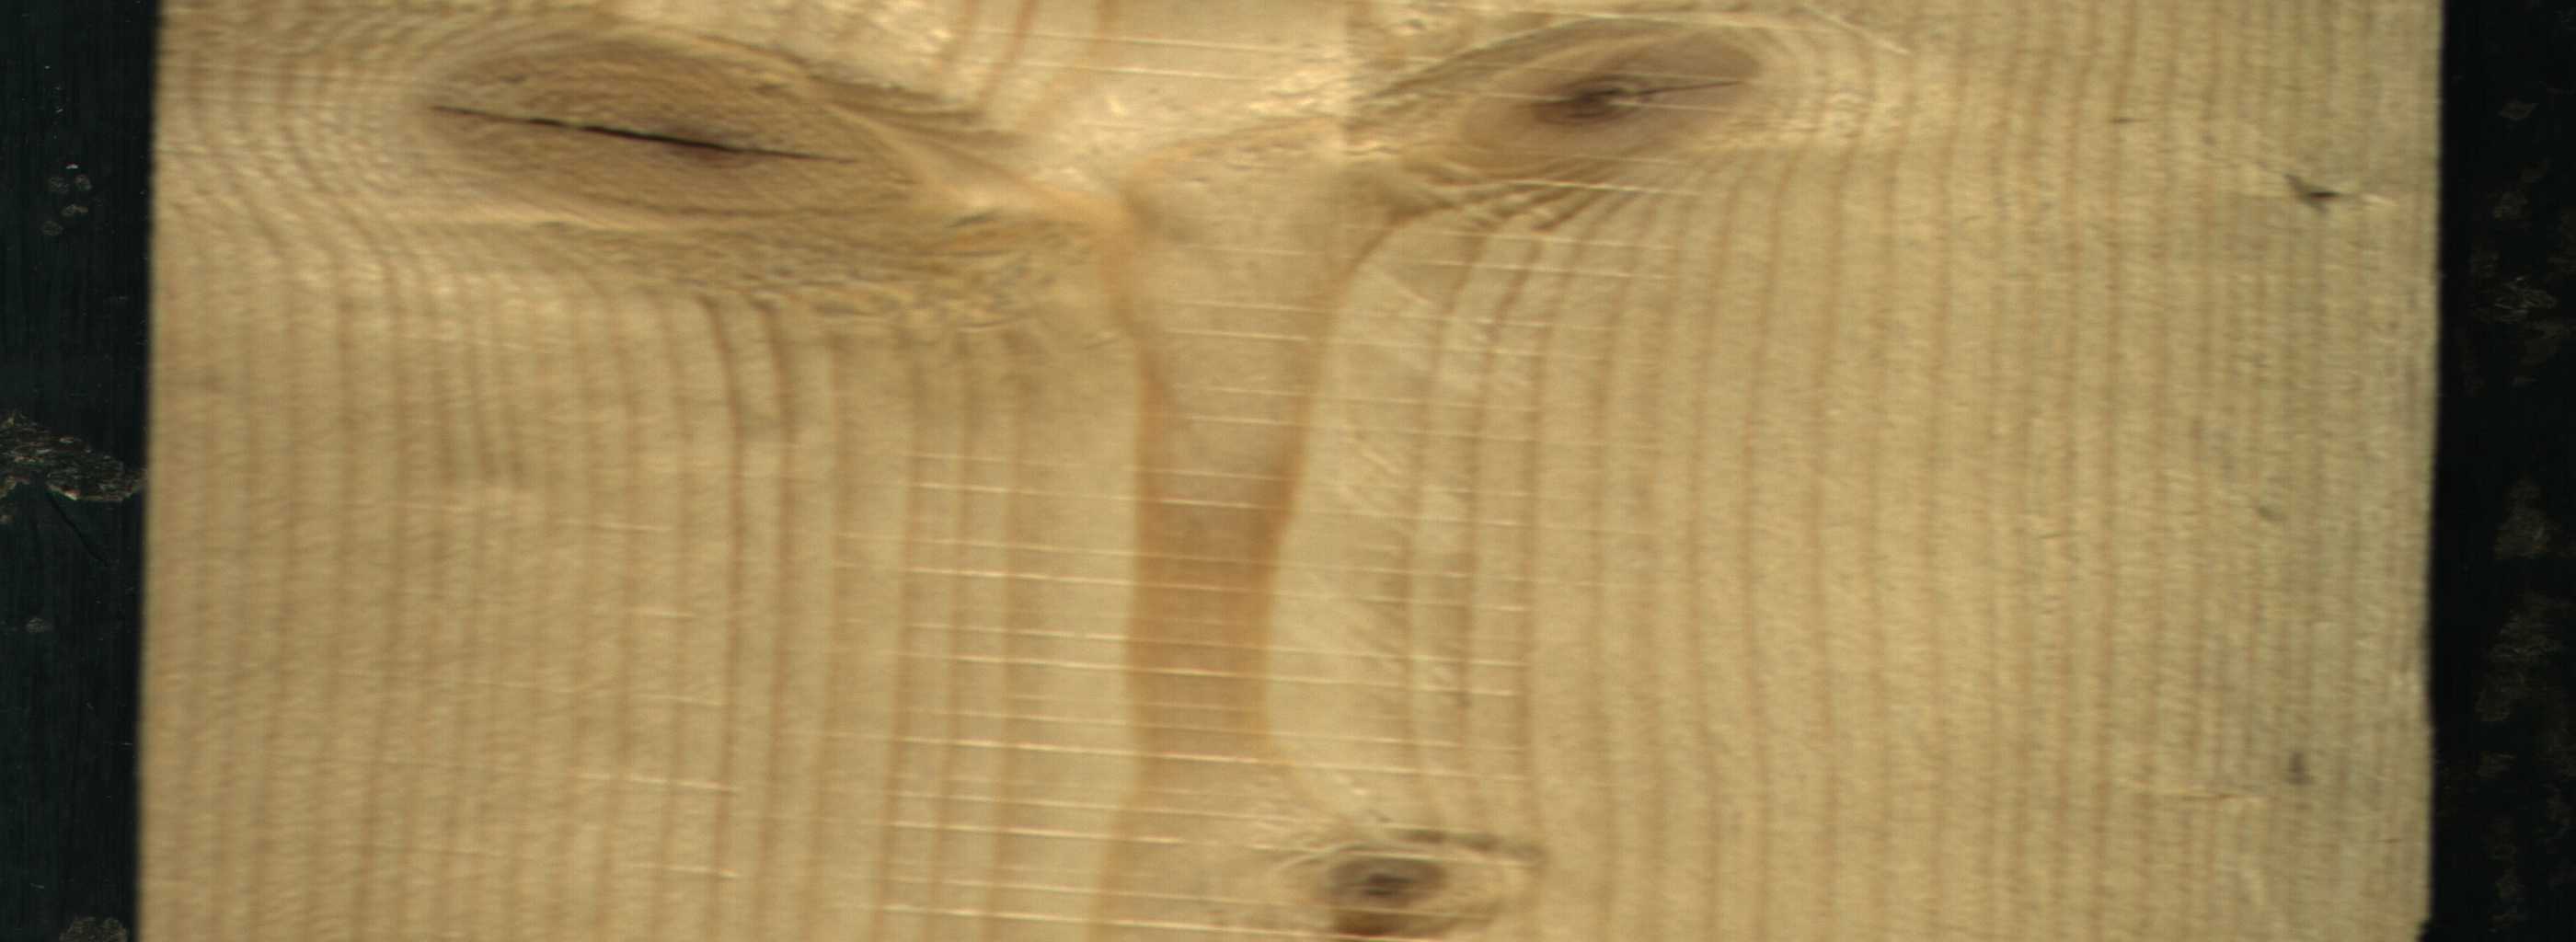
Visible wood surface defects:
knot_with_crack
knot_with_crack
Live_Knot
Live_Knot
Live_Knot